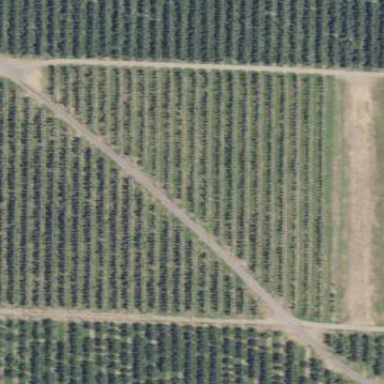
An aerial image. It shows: Vineyard with grape crops.